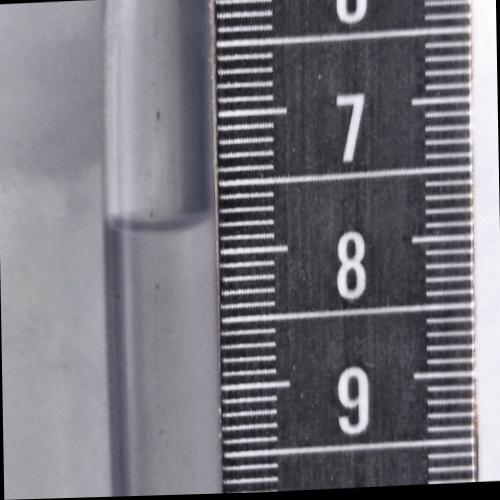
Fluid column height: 7.8 cm